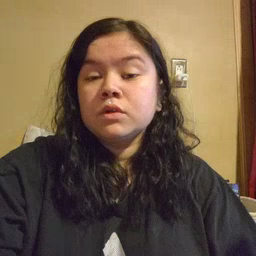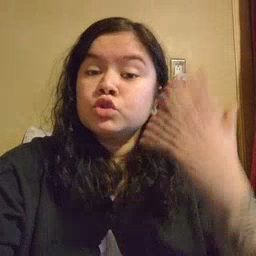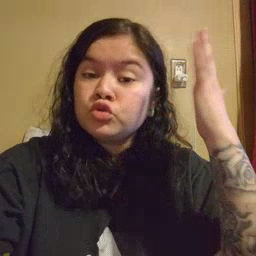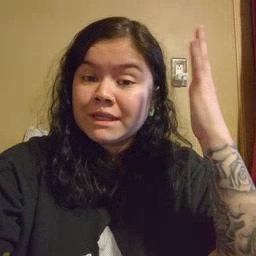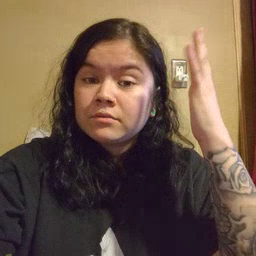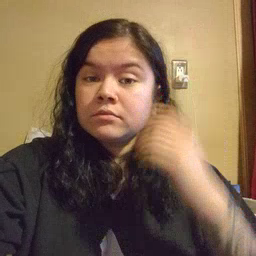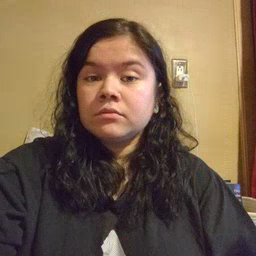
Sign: tree